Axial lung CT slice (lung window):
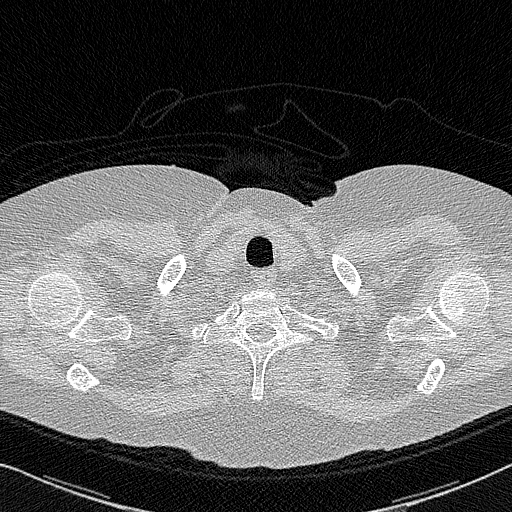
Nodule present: no